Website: walmart
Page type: address-validator
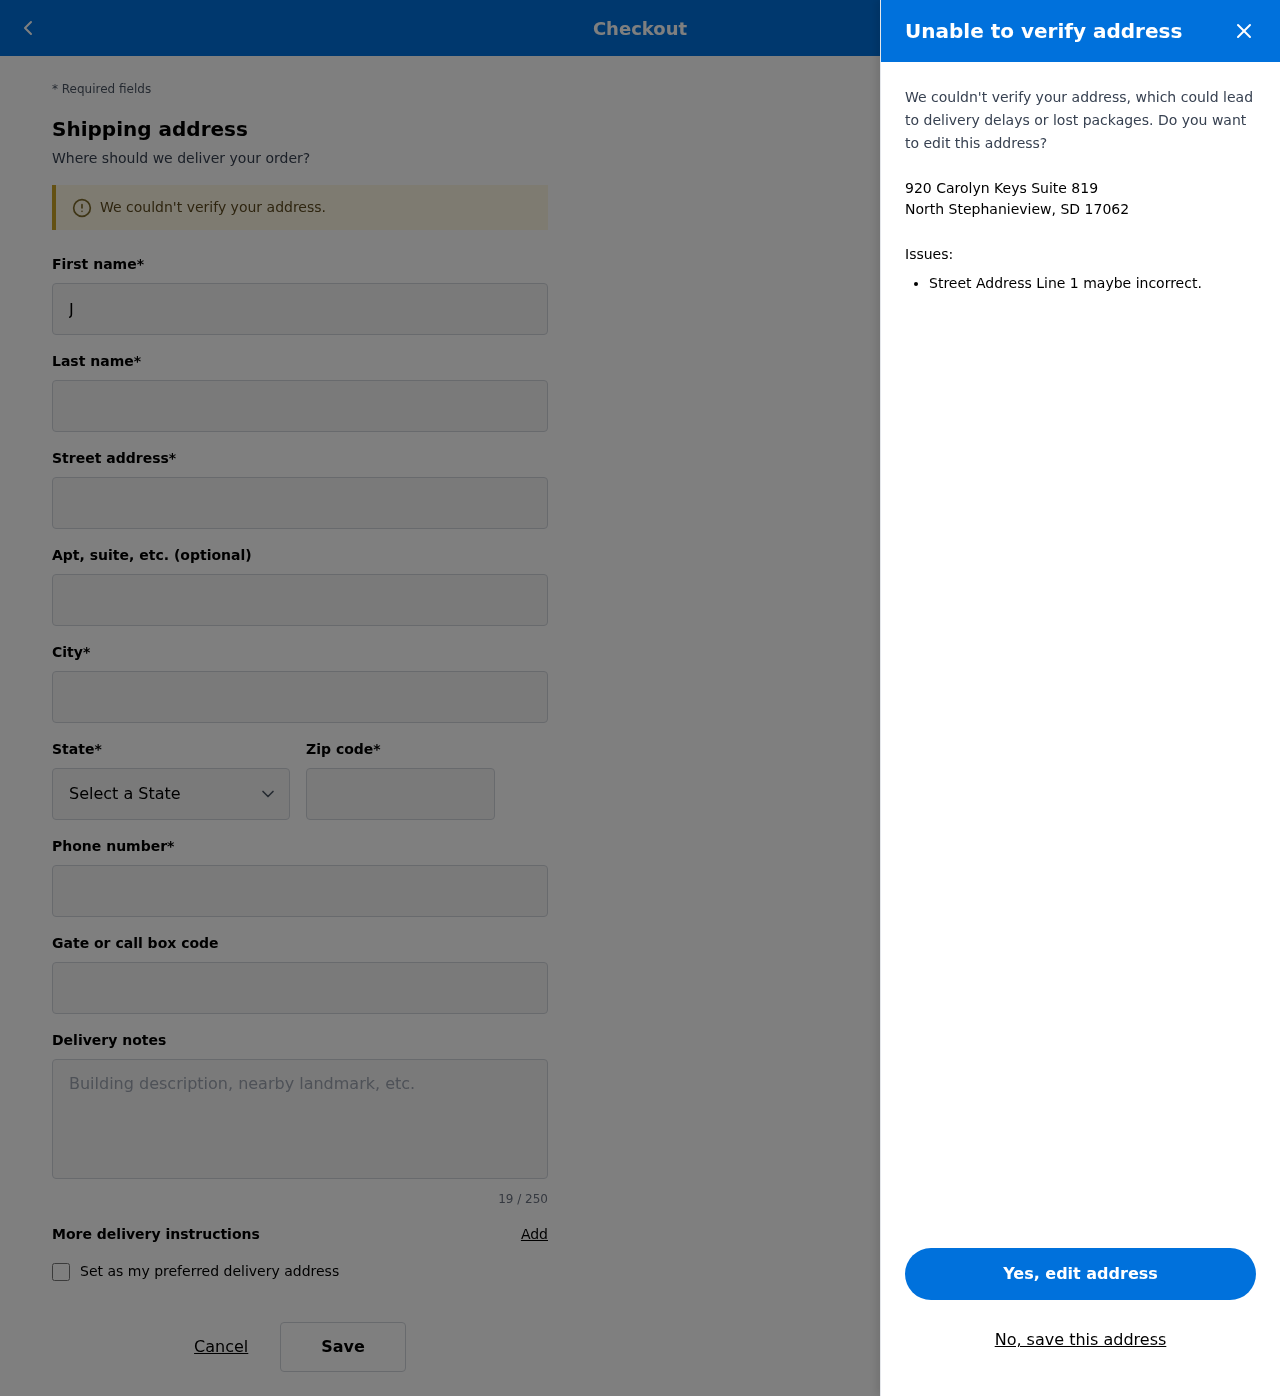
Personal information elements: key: PII_CITY_STATE_ZIP
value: North Stephanieview, SD 17062
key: PII_DELIVERY_INSTRUCTIONS
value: Leave at front door
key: PII_STATE_ABBR
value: SD
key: PII_STREET
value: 920 Carolyn Keys Suite 819
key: PII_FIRSTNAME
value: Jordan
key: PII_LASTNAME
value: Larson
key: PII_CITY
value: North Stephanieview
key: PII_POSTCODE
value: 17062
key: PII_PHONE
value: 3292065630
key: PII_SECURITY_CODE
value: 309